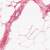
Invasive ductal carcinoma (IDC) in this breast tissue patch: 0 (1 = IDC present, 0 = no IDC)